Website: walmart
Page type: gifting
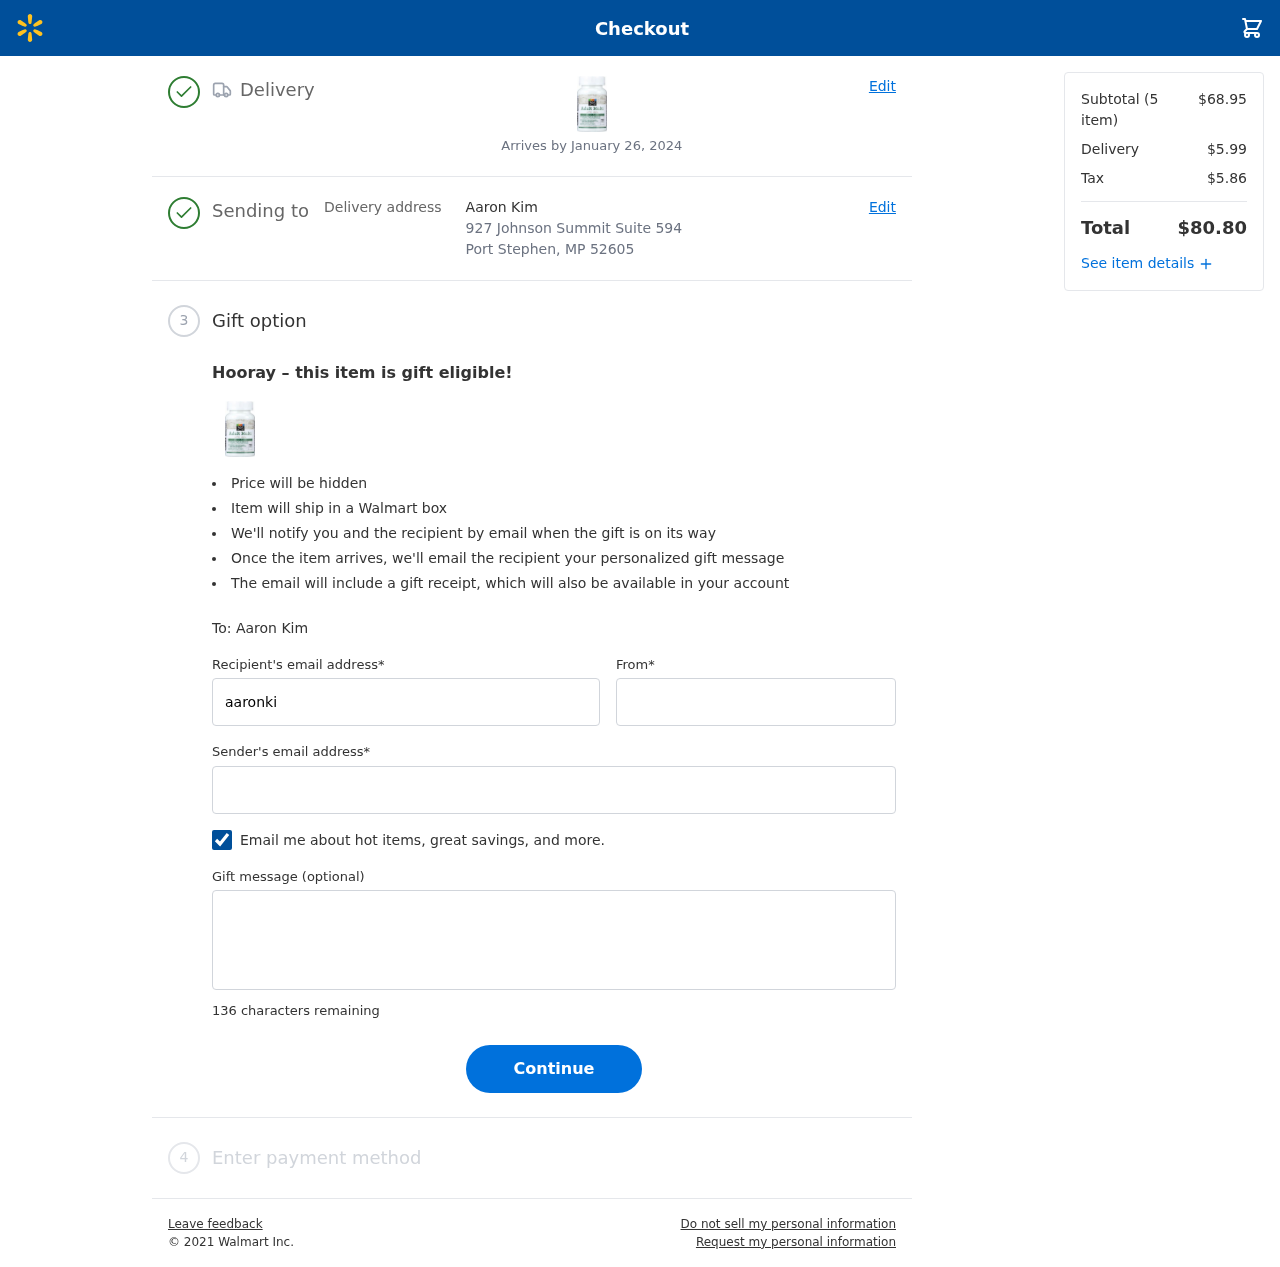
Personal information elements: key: PII_CITY_STATE_ZIP
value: Port Stephen, MP 52605
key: PII_EMAIL
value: cliffordterrell@gmail.com
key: PII_FIRSTNAME
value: Clifford
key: PII_GIFT_EMAIL
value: aaronkim@hotmail.com
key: PII_GIFT_FULLNAME
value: Aaron Kim
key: PII_GIFT_MESSAGE
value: Hey Aaron, I thought these might help keep you feeling your best everyday! Just a little something to say thanks for being such an amazing friend. Enjoy!
Clifford
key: PII_STREET
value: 927 Johnson Summit Suite 594
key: PII_GIFT_FIRSTNAME
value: Aaron
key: PII_GIFT_LASTNAME
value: Kim
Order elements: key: ORDER_DELIVERY_DATE
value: Arrives by January 26, 2024
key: ORDER_NUM_ITEMS
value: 5
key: ORDER_SUBTOTAL
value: $68.95
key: ORDER_SHIPPING_COST
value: $5.99
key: ORDER_TAX
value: $5.86
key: ORDER_TOTAL
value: $80.80